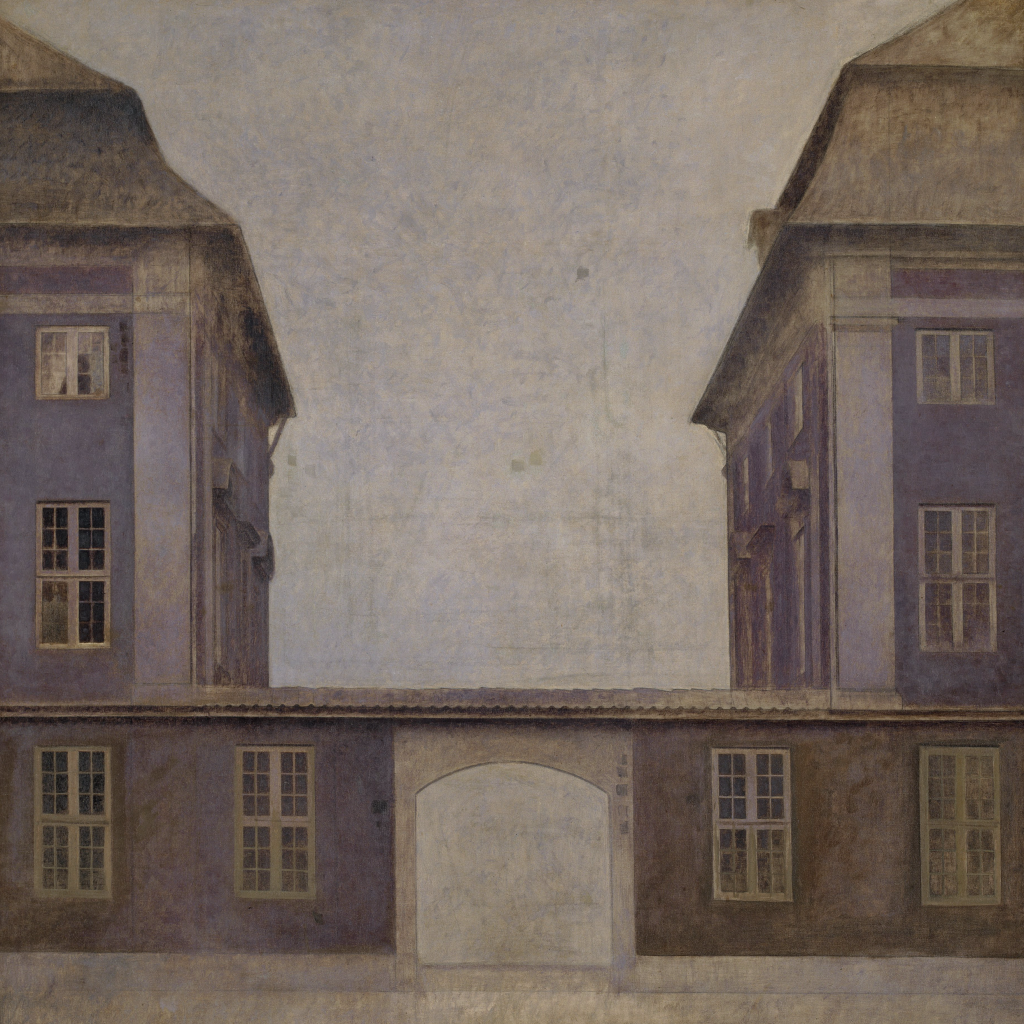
landscape painting, wide, overcast daylight, two symmetrical purple-grey neoclassical buildings flanking open courtyard low connecting wall with central arched gateway pale diffused sky between buildings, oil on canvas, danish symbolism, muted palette